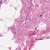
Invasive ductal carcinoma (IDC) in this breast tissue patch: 0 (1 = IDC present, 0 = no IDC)